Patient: sex M, age 66
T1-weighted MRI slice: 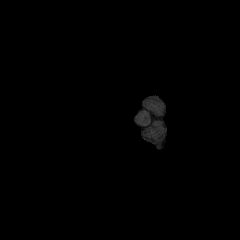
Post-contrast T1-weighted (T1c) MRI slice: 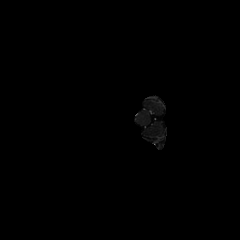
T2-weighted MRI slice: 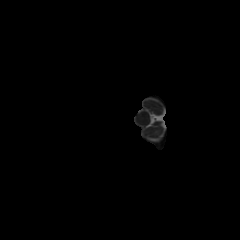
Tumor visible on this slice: no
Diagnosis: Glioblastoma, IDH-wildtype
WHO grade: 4